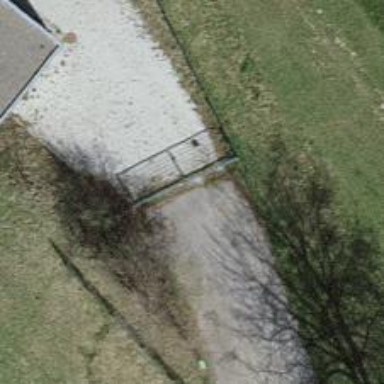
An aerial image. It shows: Gate.